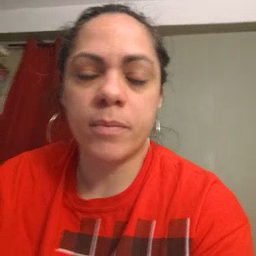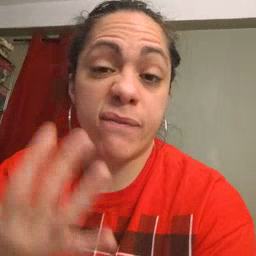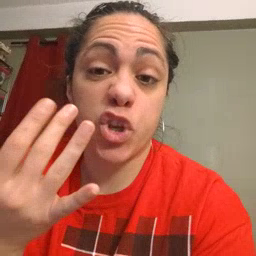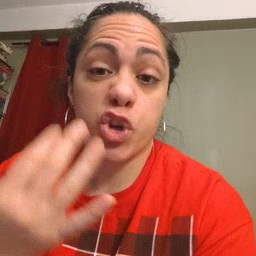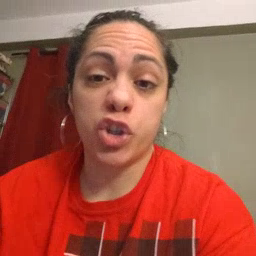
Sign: finger